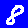
Digit: 8